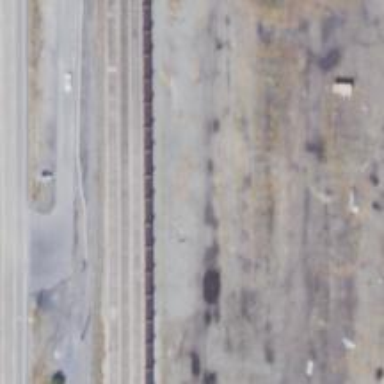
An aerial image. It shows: Abandoned railway yard is depicted.